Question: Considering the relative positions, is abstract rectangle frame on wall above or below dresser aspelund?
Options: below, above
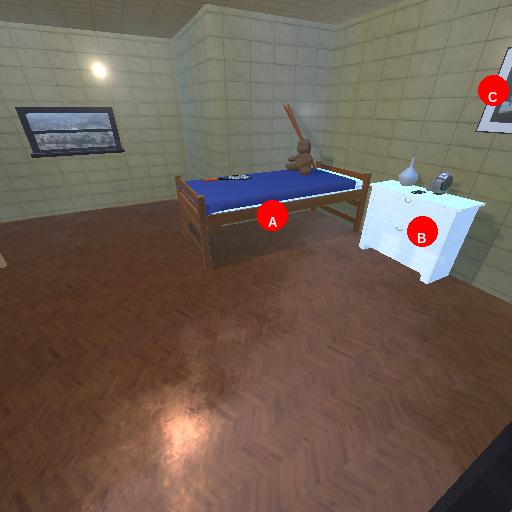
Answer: below